Current action and preconditions to check: trajectory_clear

Your task: For each precondition in the list above, predict whether it will hold at this action.

Consider the current scene as observed from the mobile robot's camera, and analyze the predicted future states of all dynamic agents (e.g., people, animals, vehicles, or any moving entities) within the NEXT SECOND.

IMPORTANT: Only answer "very likely" if you are absolutely certain—based on strong, clear evidence—that a dynamic agent will violate the precondition in the predicted future state. Do NOT answer "very likely" for unlikely, ambiguous, or low-probability risks.

Ask yourself for each precondition: Is there a high probability, with clear and convincing evidence, that the predicted future states of any dynamic agent will interfere with the predicted future state of the currently executing action within the NEXT SECOND, causing that precondition to fail?

Assess the risk level based on these predictions. Use "likely" or "very likely" if motions create a clear risk of interference.

Use "neutral" or "improbable" if agents are nearby but their predicted paths are clearly diverging or non-conflicting.

Failure Risk Categories: "very improbable", "improbable", "neutral", "likely", "very likely"

Answer Format: Output ONLY the probability_of_failure value from these categories: "very improbable", "improbable", "neutral", "likely", "very likely"

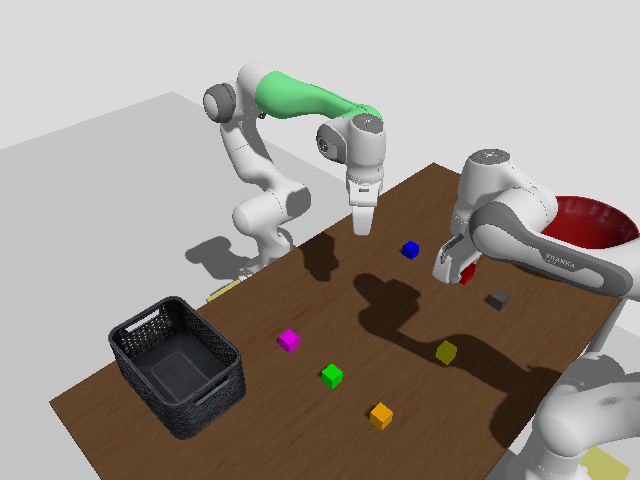

Answer: improbable